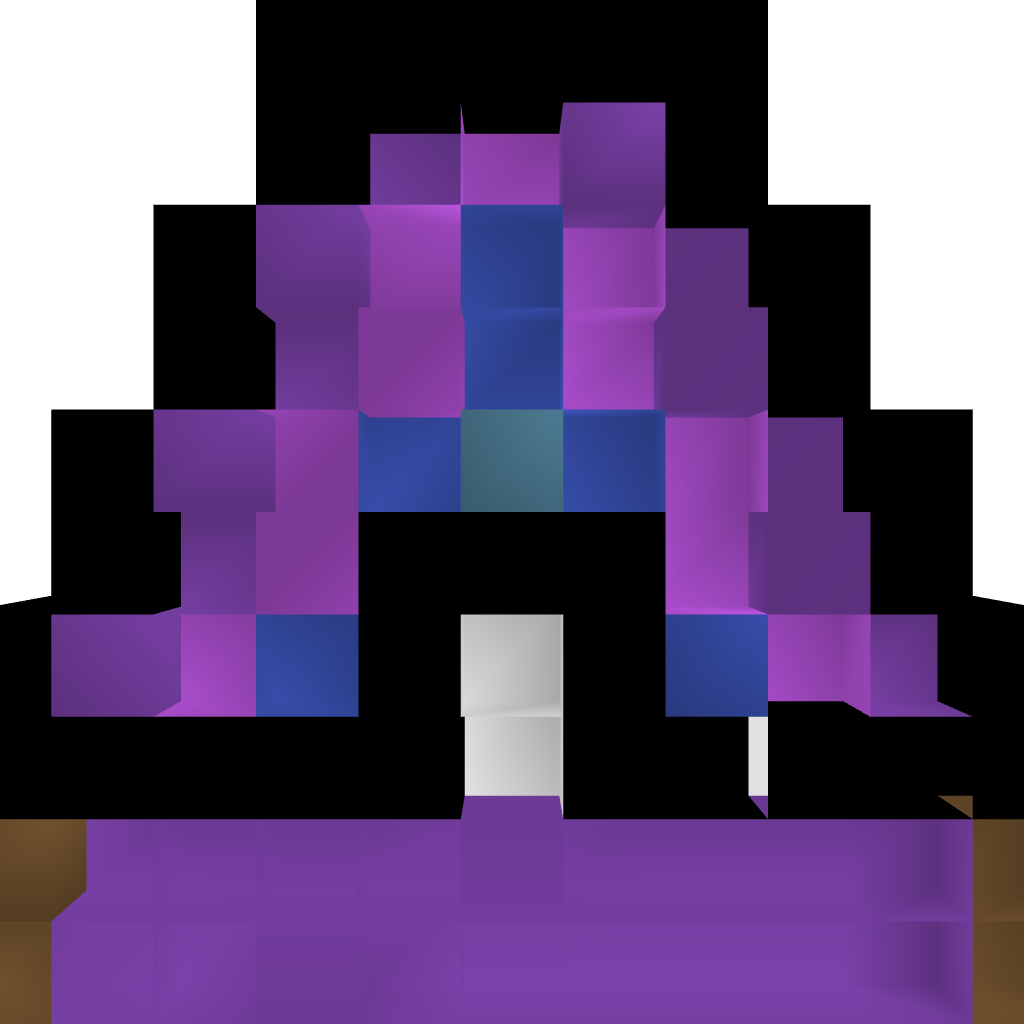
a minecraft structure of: Carnival Game #3 (Fortune Teller) bad low quality